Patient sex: M
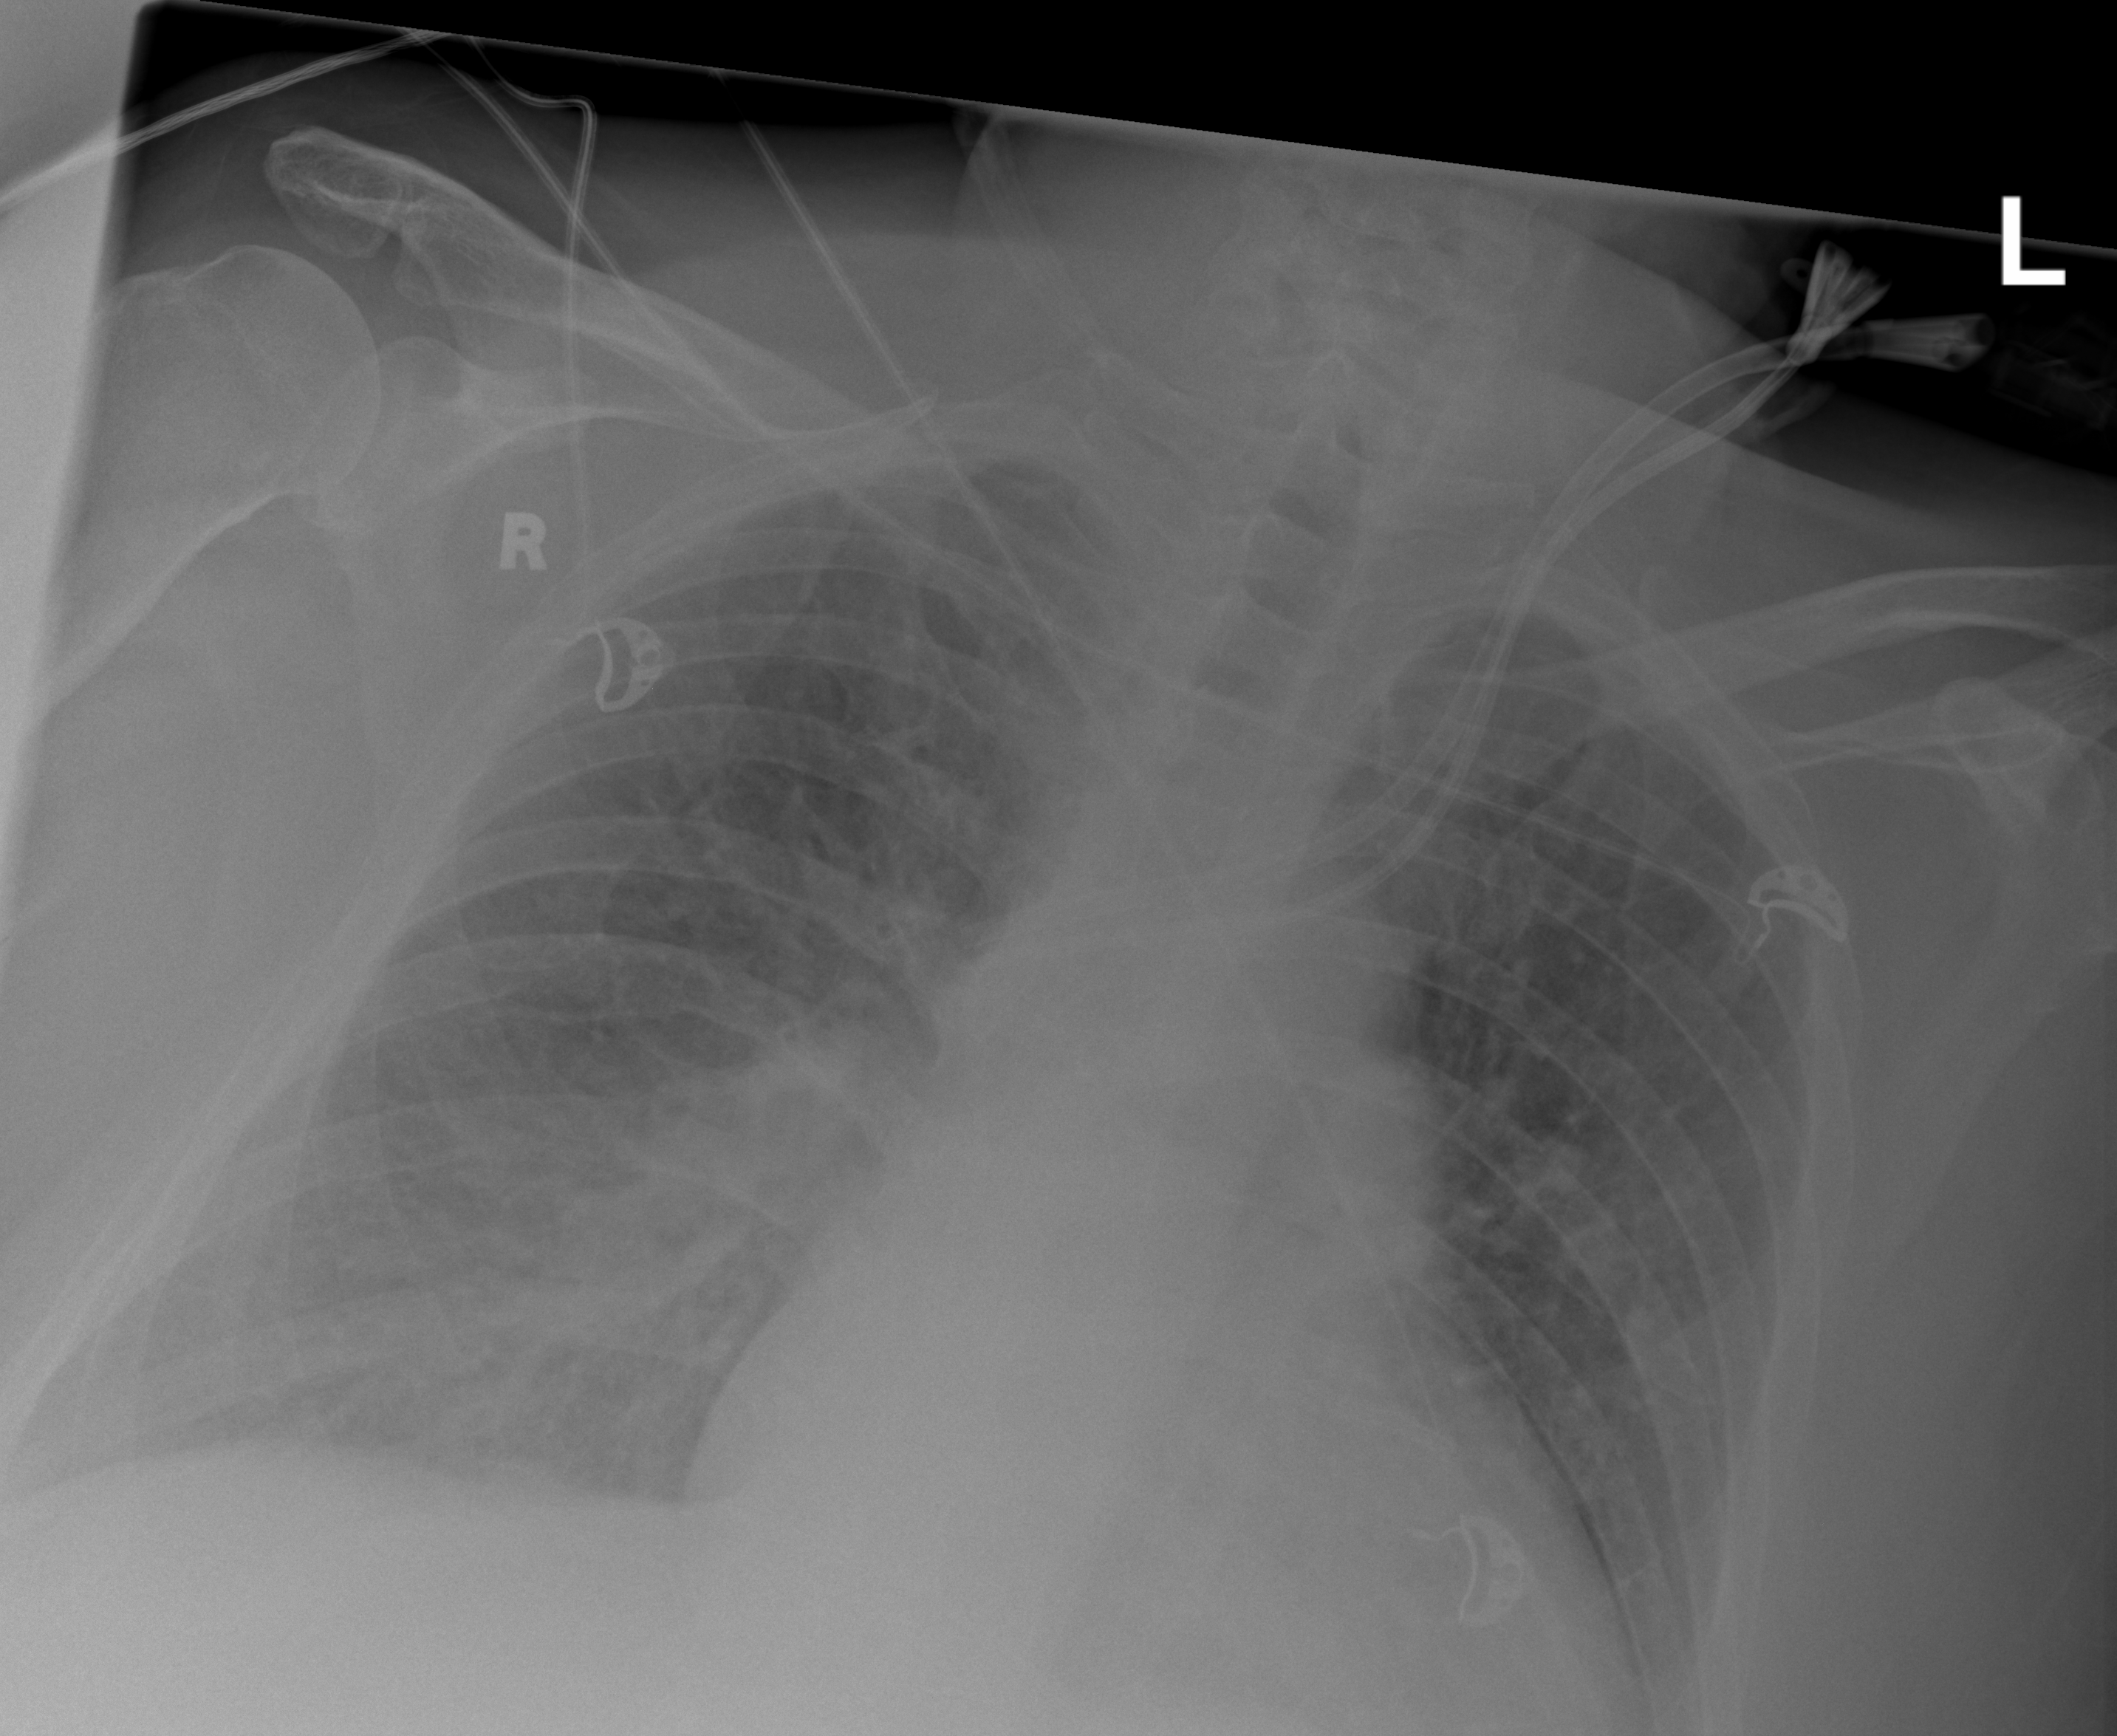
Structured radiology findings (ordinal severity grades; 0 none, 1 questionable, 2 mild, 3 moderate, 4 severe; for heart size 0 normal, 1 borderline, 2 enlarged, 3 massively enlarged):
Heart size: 2
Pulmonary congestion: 2
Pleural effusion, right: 0
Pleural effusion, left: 0
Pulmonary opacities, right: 3
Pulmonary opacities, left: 0
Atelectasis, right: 3
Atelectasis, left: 2